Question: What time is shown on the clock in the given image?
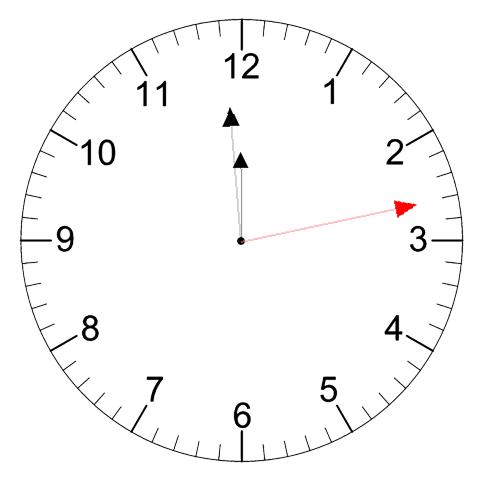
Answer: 11:59:13